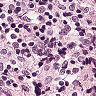
Metastatic tissue present: no